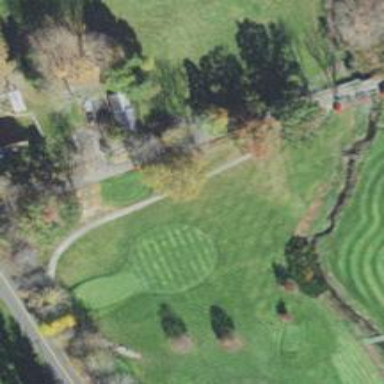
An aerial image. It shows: Service road used as golf cart path.